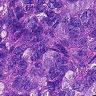
Metastatic tissue present: yes